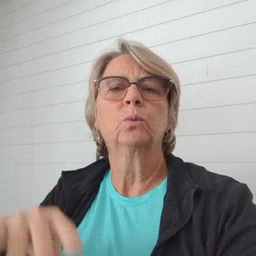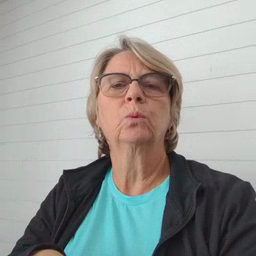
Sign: blue